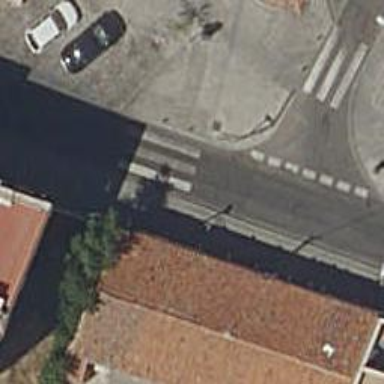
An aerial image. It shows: Uncontrolled road crossing.